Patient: sex M, age 31
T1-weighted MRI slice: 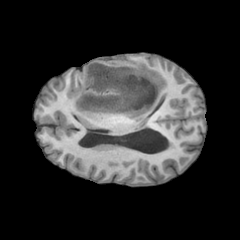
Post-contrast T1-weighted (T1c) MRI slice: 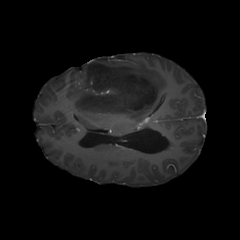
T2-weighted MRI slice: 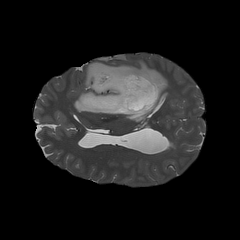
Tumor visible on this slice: yes
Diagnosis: Astrocytoma, IDH-mutant
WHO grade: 3